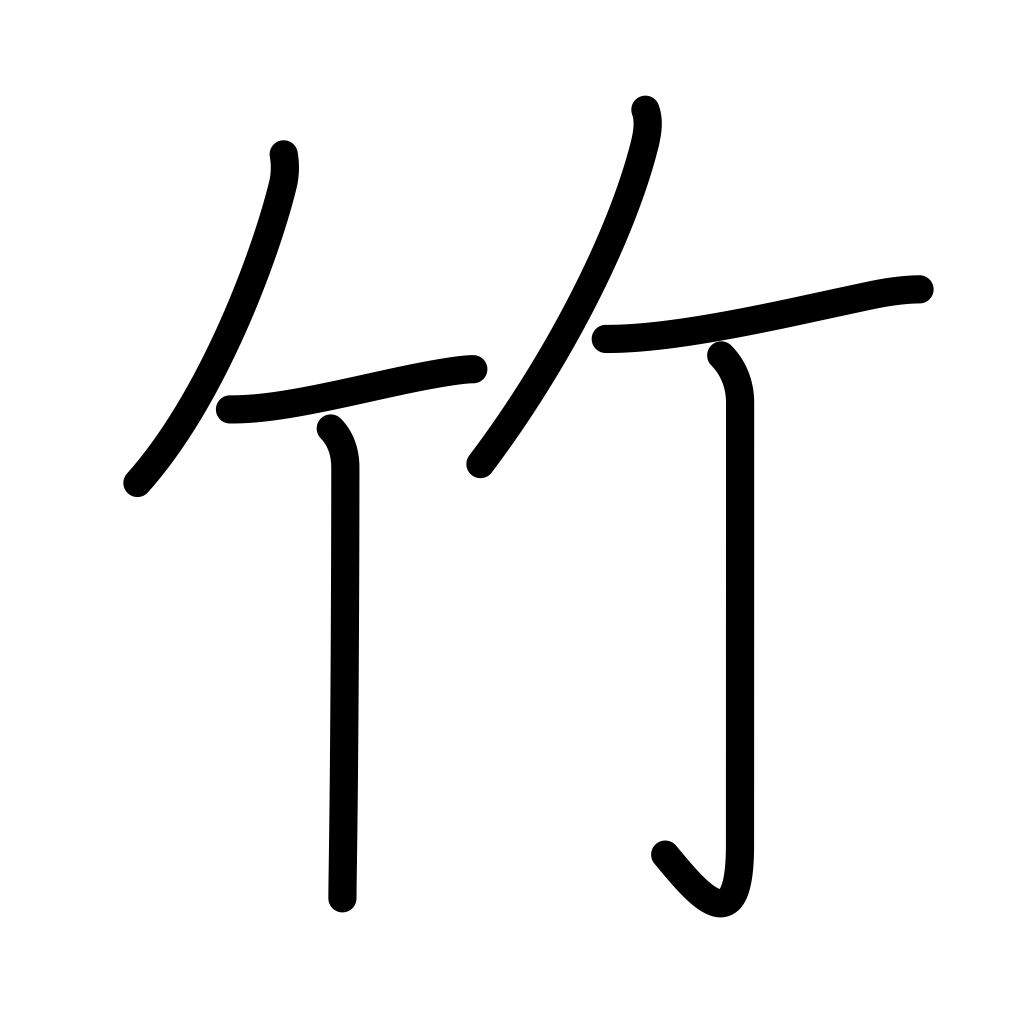
Meaning: bamboo